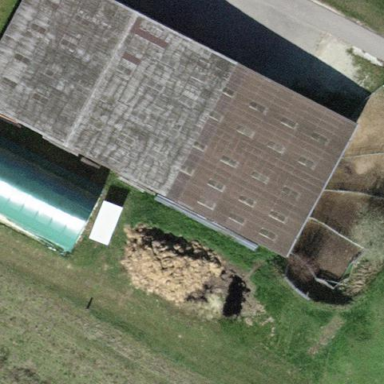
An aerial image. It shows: Farmyard area.